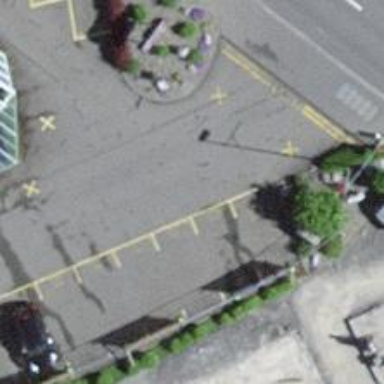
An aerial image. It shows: Parking aisle designated as service road.